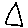
Label: triangle